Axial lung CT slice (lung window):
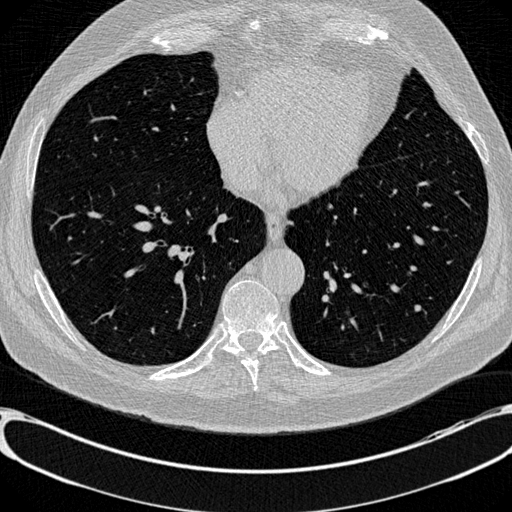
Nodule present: yes
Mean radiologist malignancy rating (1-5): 2